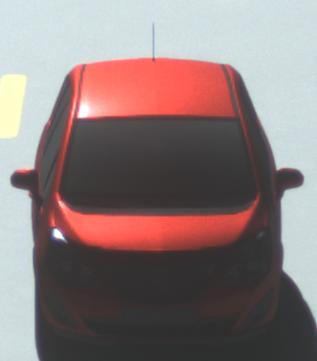
Make: Opel
Model: Meriva 1.4
Detailed model: Meriva (B)
Model produced from: 2010/05
Model produced until: 2013/11
Doors: 5
Color: red
Road condition: dry road
Daytime: morning or afternoon
Contrast: high contrast